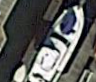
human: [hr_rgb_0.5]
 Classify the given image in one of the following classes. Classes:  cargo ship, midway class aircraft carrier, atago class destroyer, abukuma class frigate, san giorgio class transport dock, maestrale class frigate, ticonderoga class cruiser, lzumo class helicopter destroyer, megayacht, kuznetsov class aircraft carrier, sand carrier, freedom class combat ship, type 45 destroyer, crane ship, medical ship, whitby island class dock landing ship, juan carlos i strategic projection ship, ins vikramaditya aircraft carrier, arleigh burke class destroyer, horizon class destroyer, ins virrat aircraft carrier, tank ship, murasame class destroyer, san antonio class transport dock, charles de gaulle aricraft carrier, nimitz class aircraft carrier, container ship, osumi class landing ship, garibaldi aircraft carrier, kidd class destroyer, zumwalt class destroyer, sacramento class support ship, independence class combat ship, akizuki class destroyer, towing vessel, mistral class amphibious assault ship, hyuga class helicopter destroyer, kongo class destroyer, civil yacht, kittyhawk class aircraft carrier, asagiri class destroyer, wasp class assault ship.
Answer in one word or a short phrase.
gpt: Civil yacht